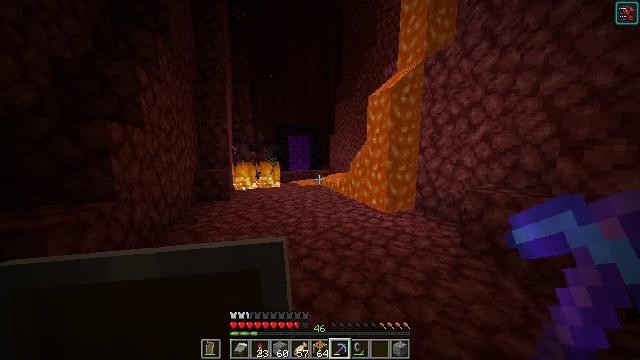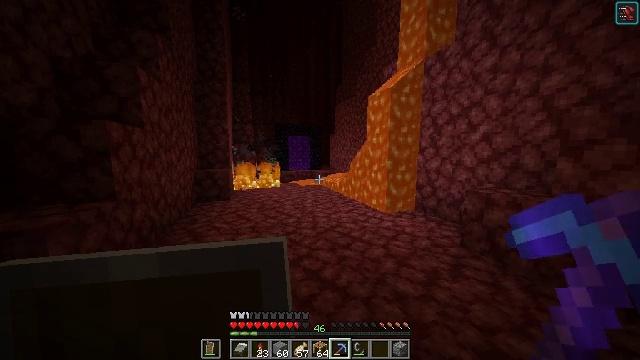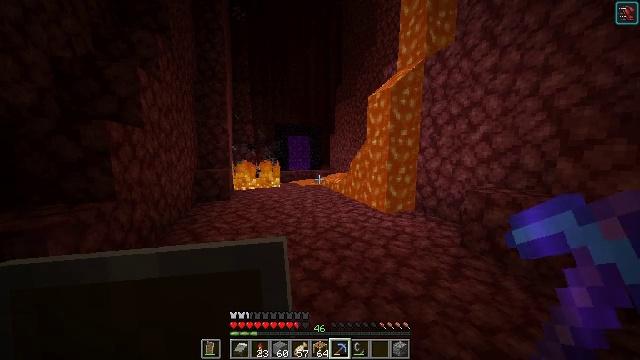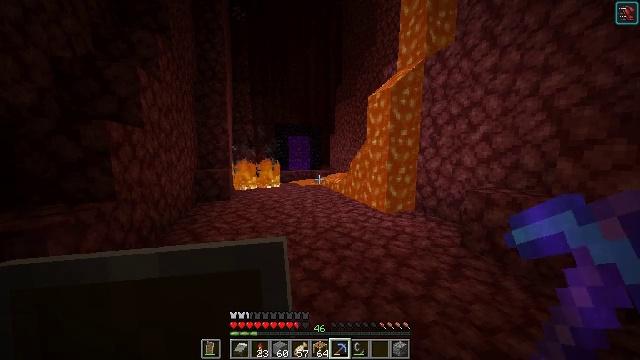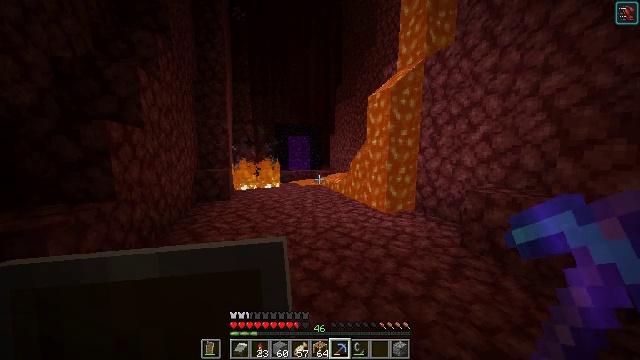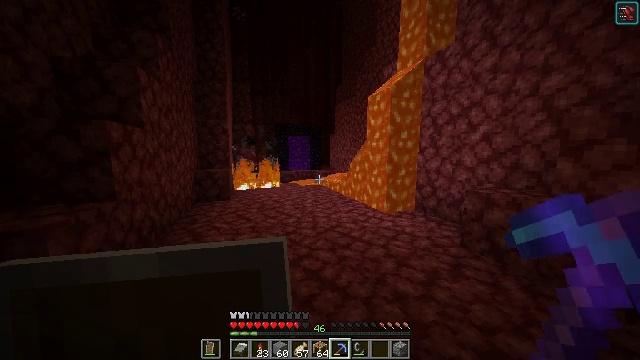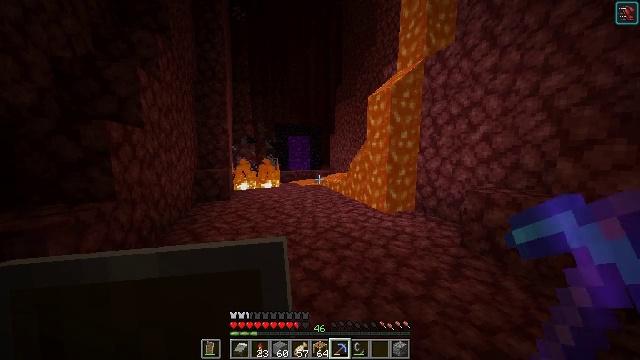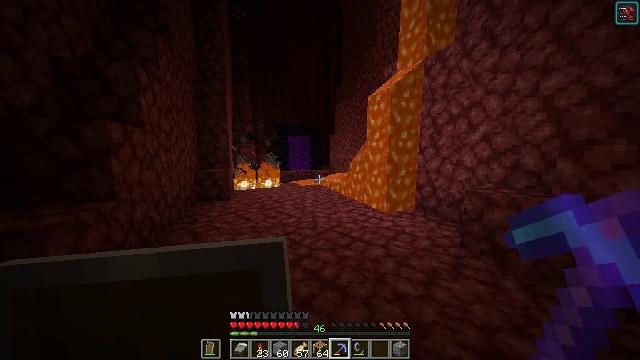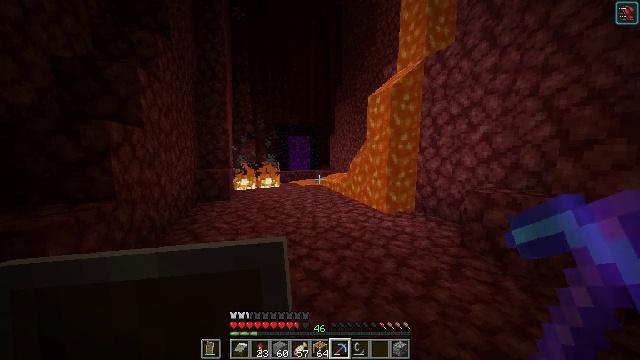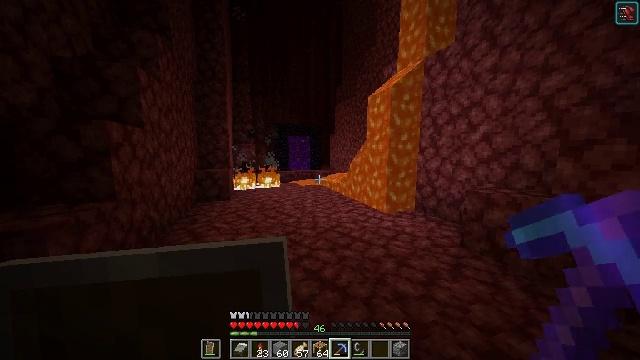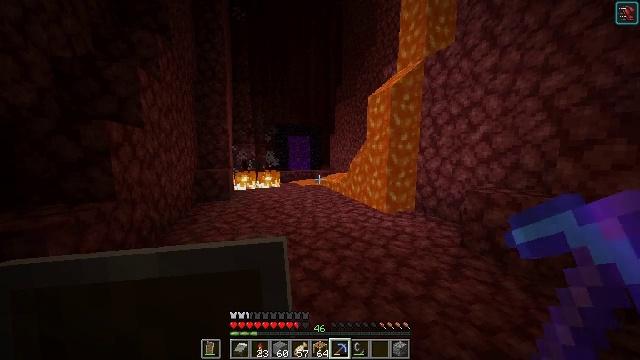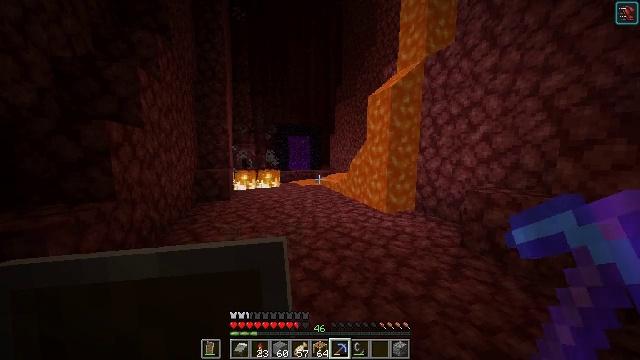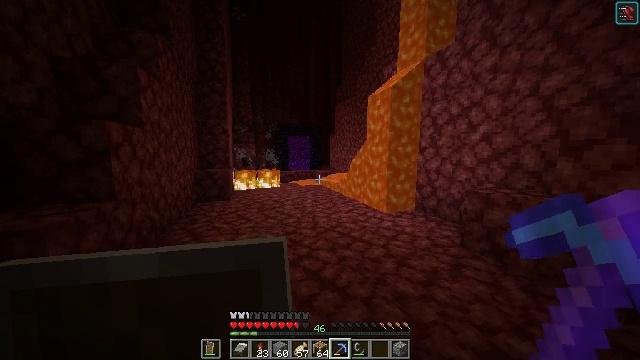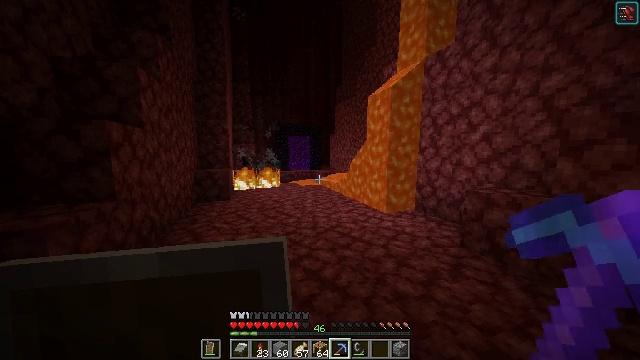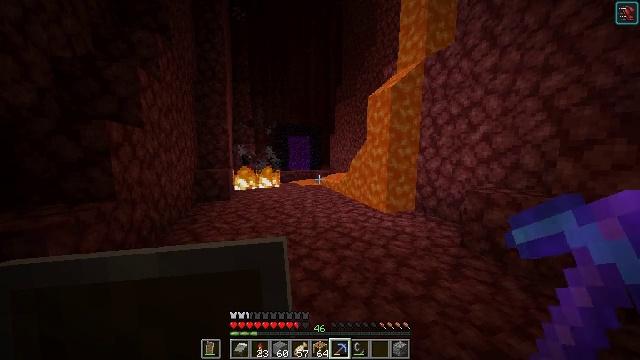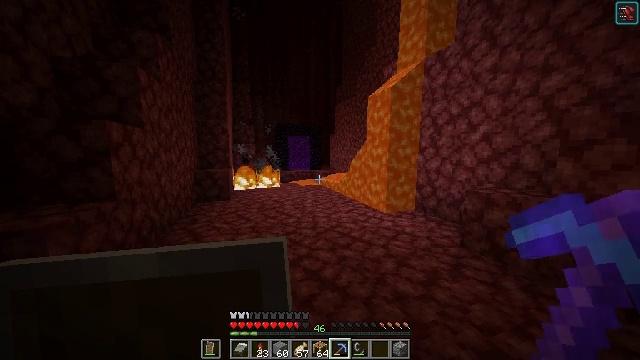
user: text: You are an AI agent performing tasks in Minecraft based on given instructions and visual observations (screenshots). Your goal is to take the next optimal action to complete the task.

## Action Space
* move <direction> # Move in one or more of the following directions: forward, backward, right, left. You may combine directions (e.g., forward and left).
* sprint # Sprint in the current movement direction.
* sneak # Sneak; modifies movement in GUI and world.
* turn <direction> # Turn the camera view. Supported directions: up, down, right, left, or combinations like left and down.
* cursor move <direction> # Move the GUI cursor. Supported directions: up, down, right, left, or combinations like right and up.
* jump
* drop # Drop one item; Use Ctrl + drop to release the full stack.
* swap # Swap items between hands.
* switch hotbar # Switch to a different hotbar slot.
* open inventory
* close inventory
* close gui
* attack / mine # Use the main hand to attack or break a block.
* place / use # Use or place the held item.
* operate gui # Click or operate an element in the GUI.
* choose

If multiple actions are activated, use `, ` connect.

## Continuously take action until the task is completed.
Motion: motion action
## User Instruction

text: Break the fire block.
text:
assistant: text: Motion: no_op
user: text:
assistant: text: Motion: no_op
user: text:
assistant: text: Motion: no_op
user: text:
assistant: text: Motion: no_op
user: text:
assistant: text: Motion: no_op
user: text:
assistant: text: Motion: no_op
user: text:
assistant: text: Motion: no_op
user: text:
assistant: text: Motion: no_op
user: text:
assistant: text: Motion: no_op
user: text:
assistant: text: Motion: no_op
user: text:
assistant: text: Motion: no_op
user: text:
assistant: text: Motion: no_op
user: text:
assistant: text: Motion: no_op
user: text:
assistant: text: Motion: no_op
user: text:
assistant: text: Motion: no_op
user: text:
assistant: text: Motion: no_op
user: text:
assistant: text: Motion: no_op
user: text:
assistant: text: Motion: no_op
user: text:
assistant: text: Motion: no_op
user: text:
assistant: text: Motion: no_op
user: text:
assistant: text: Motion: no_op
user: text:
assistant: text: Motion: no_op
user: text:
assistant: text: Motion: no_op
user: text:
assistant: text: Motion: no_op
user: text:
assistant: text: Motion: no_op
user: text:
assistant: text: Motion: no_op
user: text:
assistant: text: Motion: no_op
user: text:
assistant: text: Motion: no_op
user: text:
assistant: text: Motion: no_op
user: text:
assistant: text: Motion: no_op